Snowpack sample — Snodgrass Mountain, Crested Butte, Colorado (2/4/25, 12:06 PM MST)
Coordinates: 38.923, -106.968
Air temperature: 35 °F
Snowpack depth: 80 cm
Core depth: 50 cm
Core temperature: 30.2 °F
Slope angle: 14°, slope face: 78°
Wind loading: low
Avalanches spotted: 0
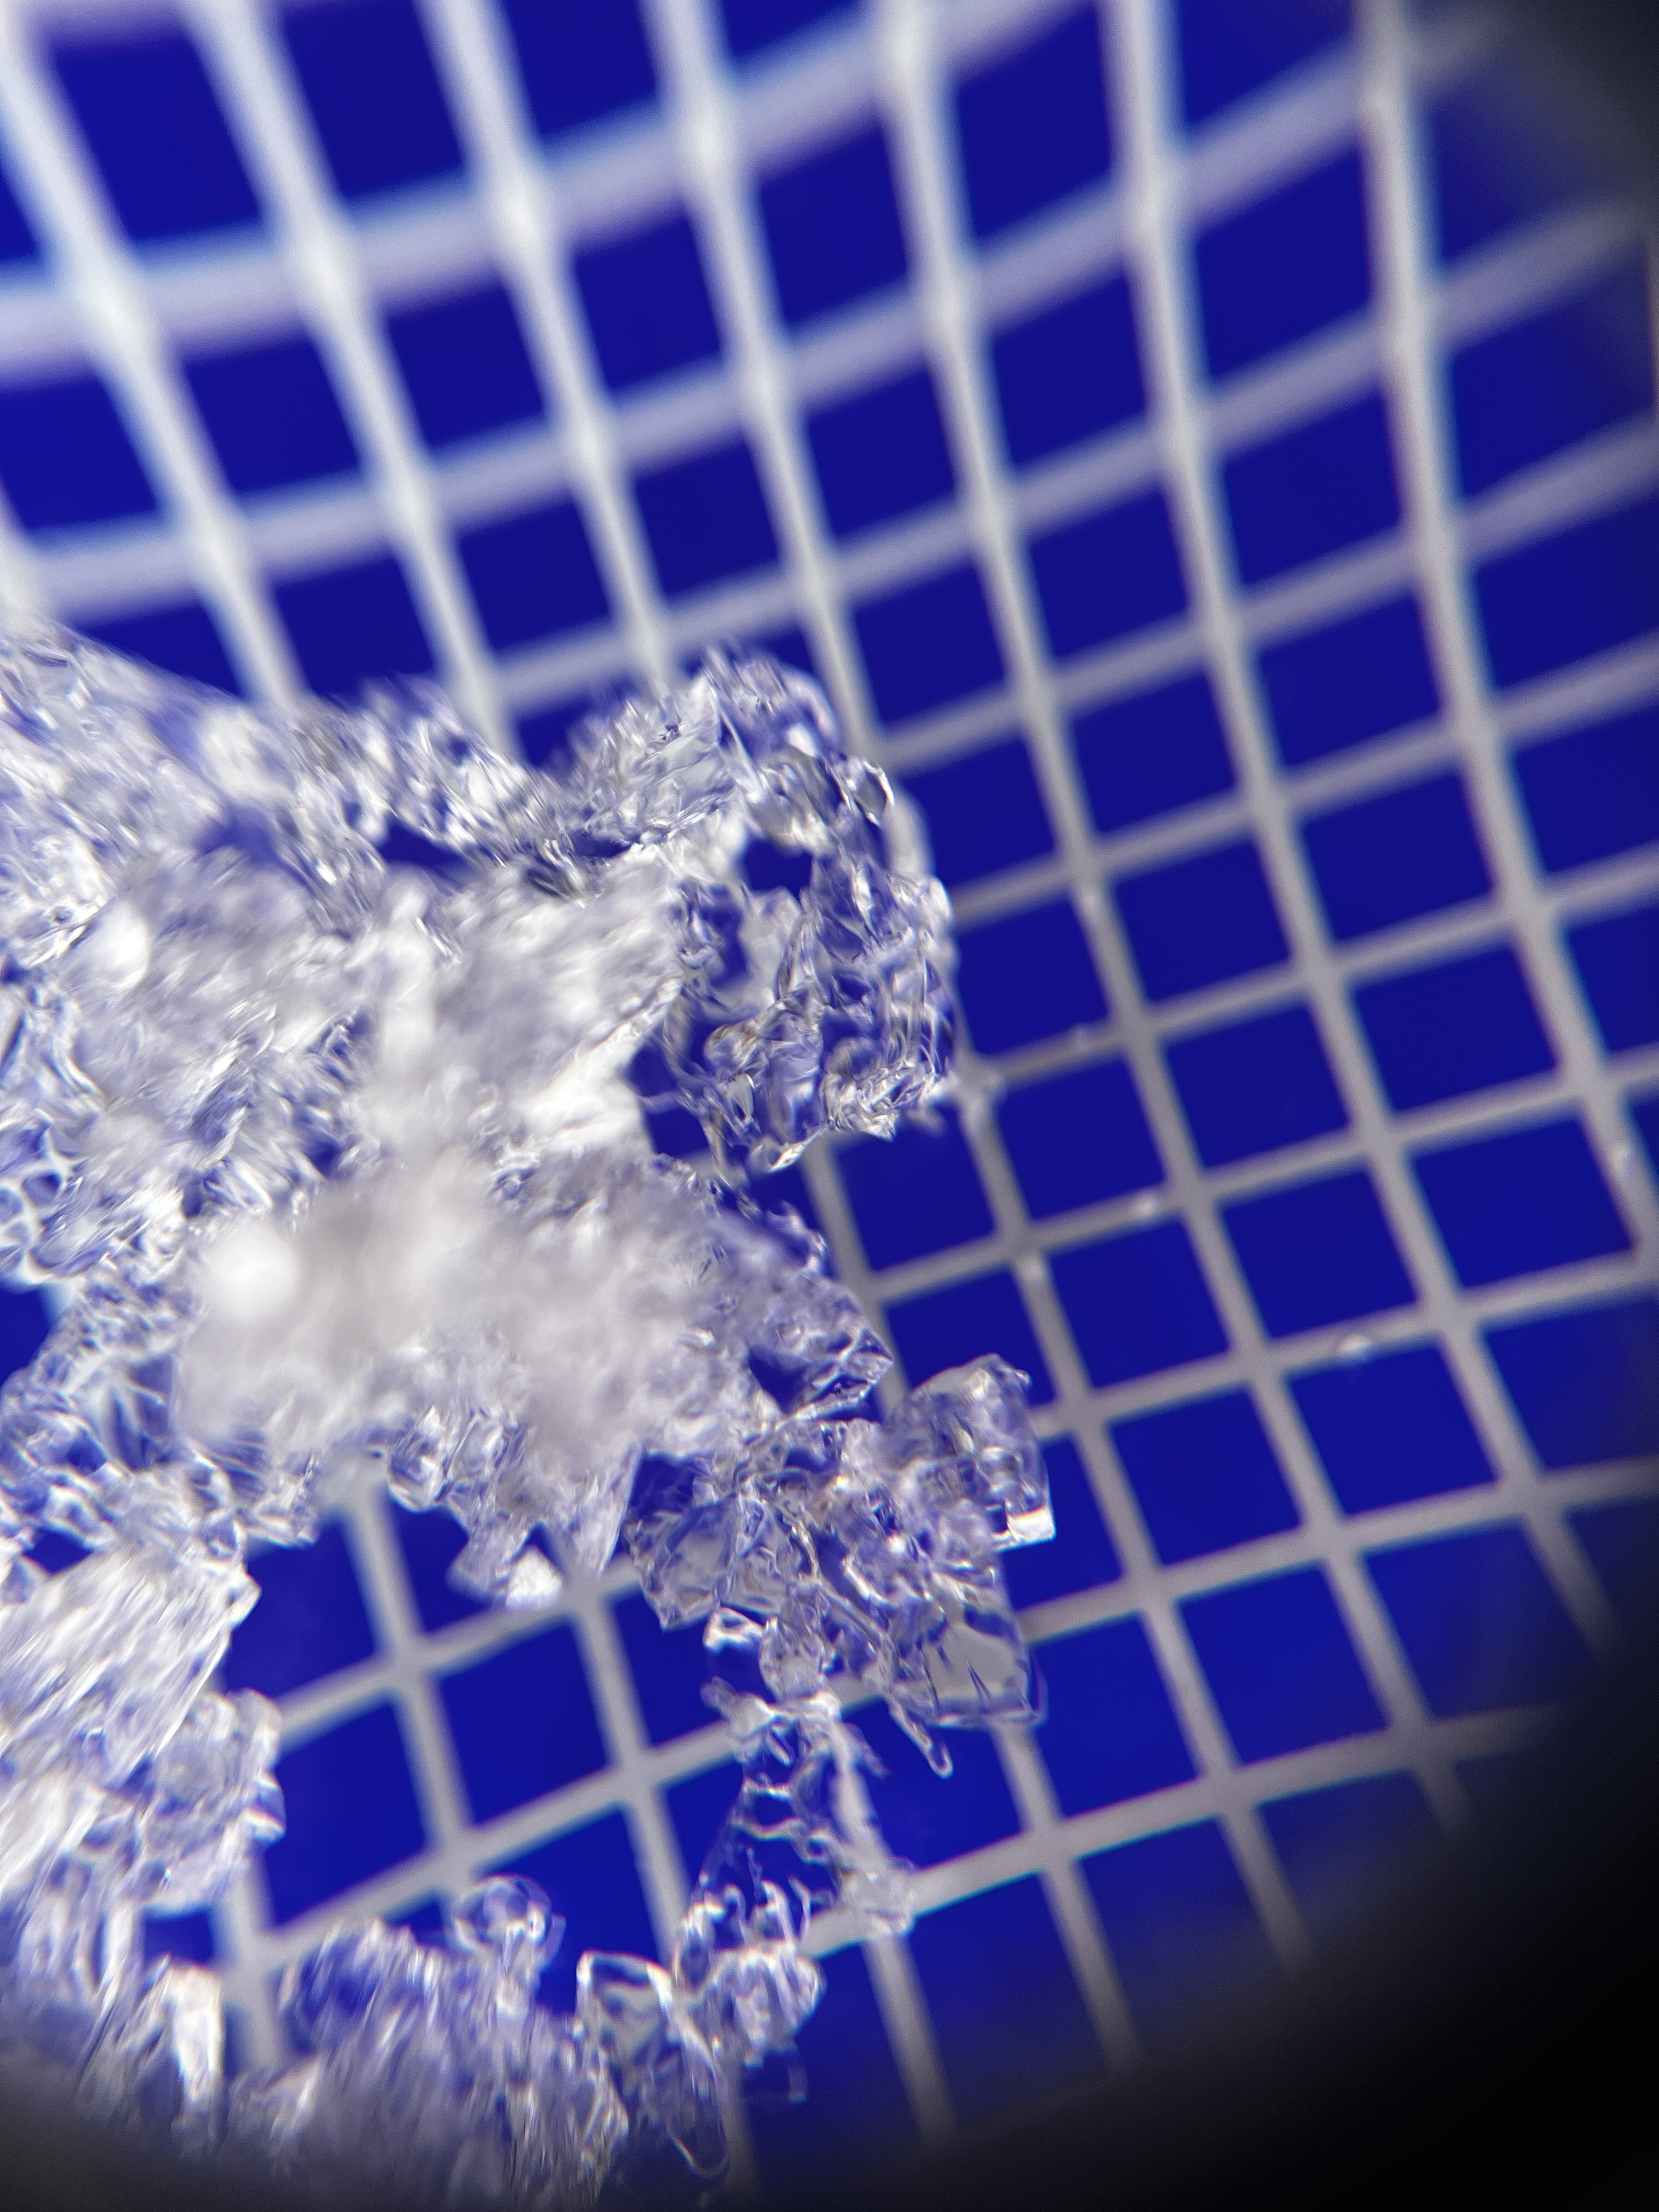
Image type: magnified_profile
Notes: No avalanches nearby, unusually warm weather for the last month reported by residents, Collected 25 yards from treeline